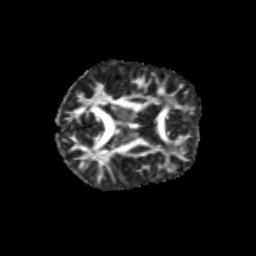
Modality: FA
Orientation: axial
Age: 11
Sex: male
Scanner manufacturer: siemens
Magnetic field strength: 3 T
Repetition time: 3.8 s
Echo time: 0.07 s